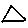
Label: triangle